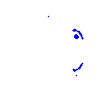
Particle: pion